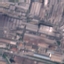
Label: Industrial